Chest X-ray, PA view. Patient: 76 years old, sex M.
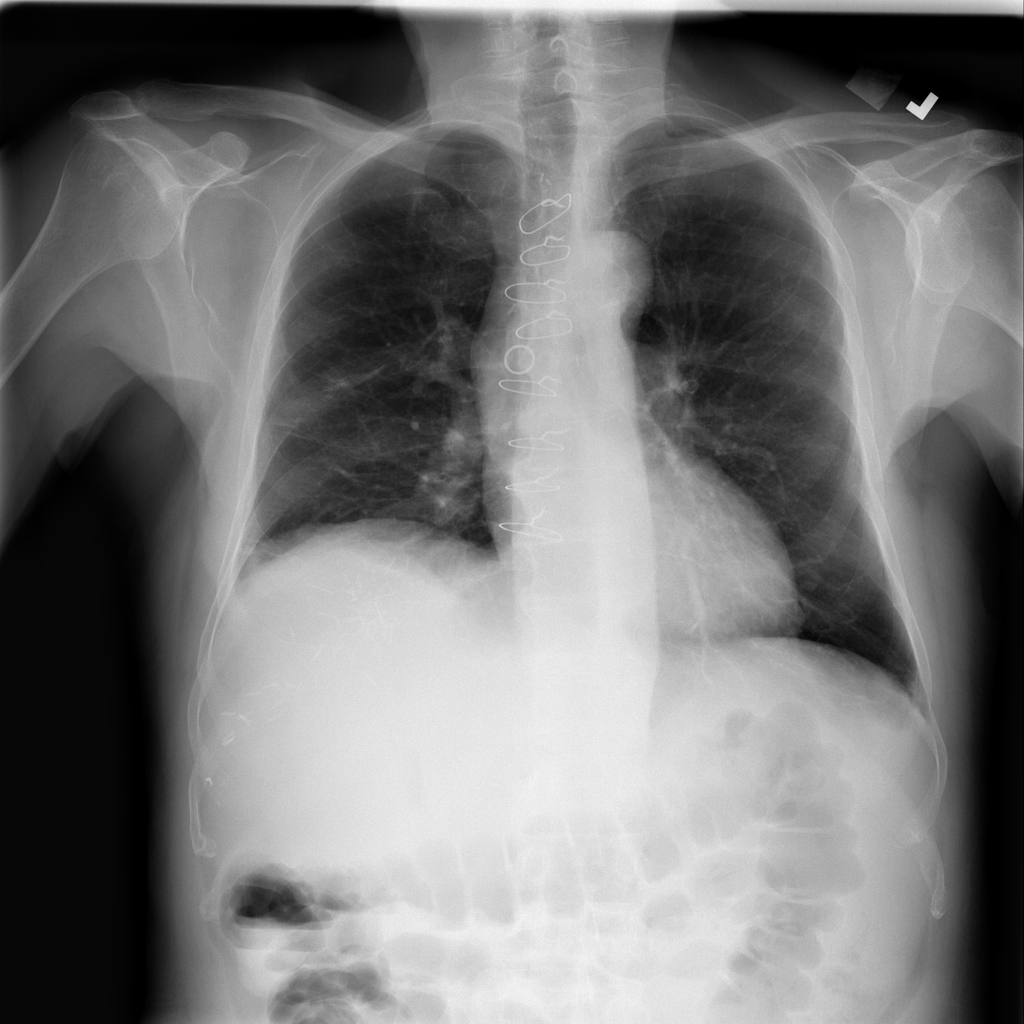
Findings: No Finding